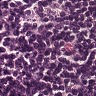
Metastatic tissue present: no